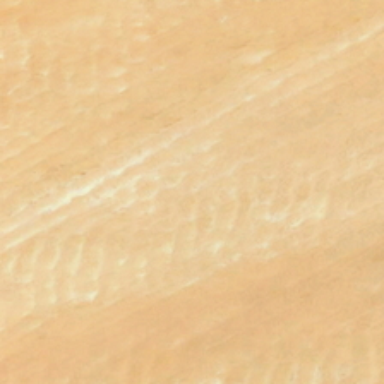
There is no plant growing in the vast desert .